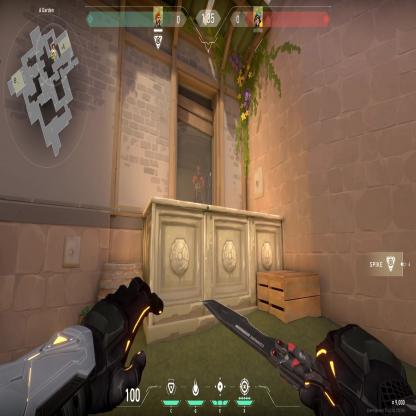
Label: enemy